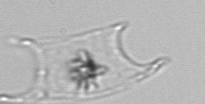
Label: Eucampia